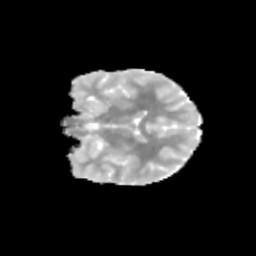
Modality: MD
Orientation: coronal
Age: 12
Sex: female
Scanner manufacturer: siemens
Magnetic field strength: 3 T
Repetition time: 3.8 s
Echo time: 0.07 s